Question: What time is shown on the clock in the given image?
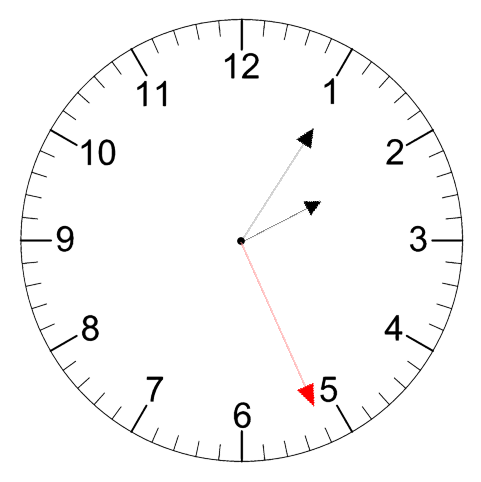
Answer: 02:05:26